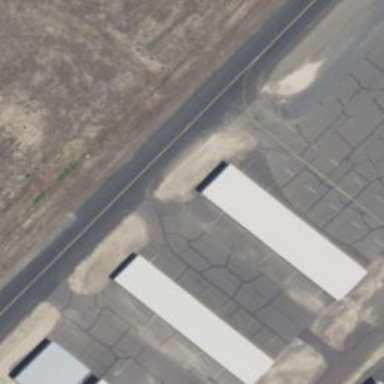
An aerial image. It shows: Hangar building at airport.